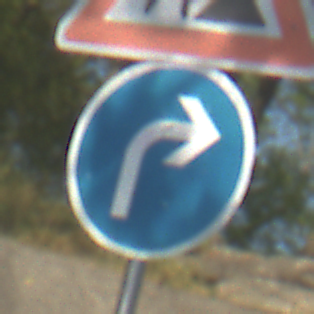
Verkehrszeichen: VorgeschriebeneFahrtrichtungRechts
Zusatzzeichen oben: Arbeitsstelle
Umgebung: Outdoor, Nature
Tageszeit: MorningAfternoon
Wetter: PartlyCloudy
Licht: Natural
Jahreszeit: NotSpecified
Kontrast: HighContrast